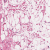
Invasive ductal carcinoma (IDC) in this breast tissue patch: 1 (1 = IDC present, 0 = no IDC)